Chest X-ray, AP view. Patient: 23 years old, sex M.
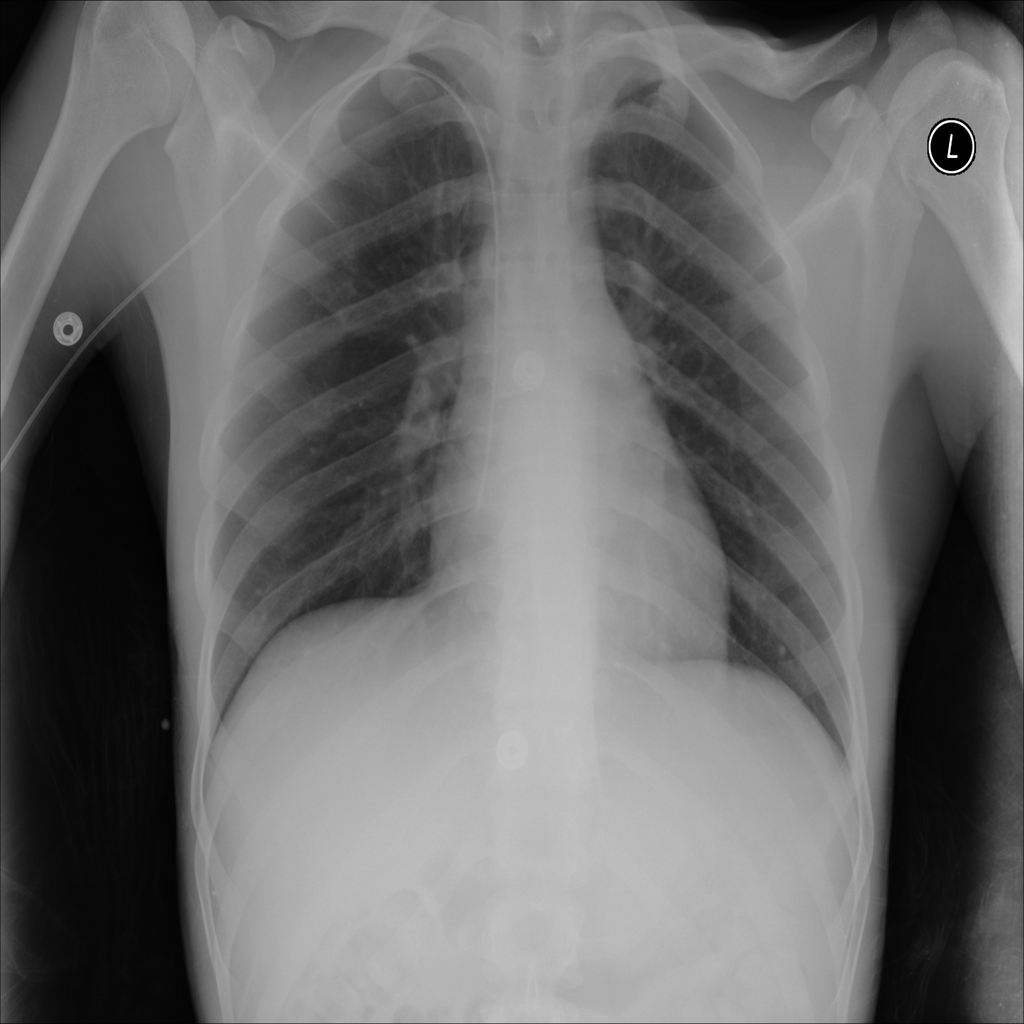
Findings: No Finding